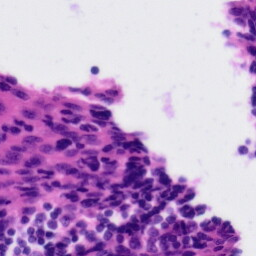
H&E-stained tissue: Tonsil